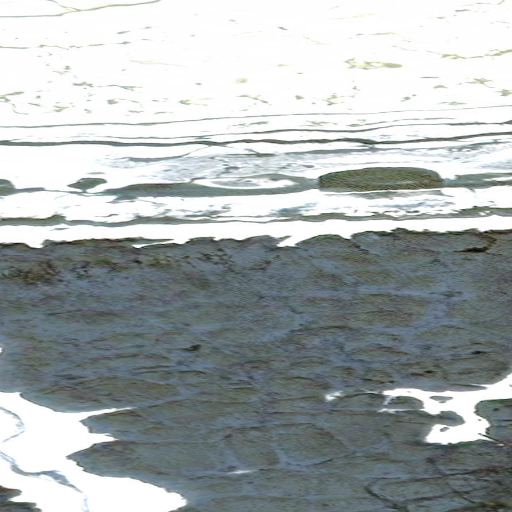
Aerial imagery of cliff(s) in Alaska named Peard Cliff containing only unknown